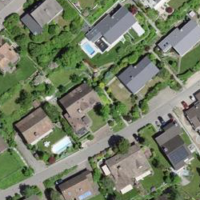
EUNIS habitat code: 55
Species observed at this site:
Linaria vulgaris